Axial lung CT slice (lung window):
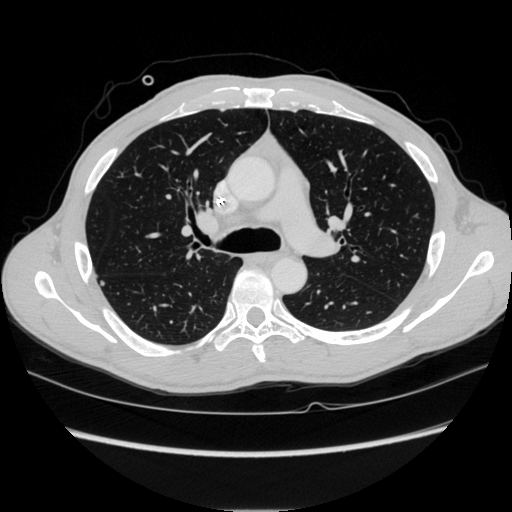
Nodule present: yes
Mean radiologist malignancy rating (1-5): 2.5